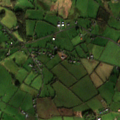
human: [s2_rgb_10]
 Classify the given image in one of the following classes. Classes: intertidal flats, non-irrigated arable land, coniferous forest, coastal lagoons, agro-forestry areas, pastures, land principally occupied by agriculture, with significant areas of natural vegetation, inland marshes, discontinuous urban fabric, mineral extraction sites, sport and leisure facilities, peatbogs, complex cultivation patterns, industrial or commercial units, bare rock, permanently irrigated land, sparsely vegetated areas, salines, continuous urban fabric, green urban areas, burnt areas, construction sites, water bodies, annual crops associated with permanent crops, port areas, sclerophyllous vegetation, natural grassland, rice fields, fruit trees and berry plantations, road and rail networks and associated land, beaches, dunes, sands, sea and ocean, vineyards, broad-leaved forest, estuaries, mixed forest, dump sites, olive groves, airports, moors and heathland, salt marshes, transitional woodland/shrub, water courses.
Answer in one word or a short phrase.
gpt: pastures